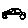
Label: car